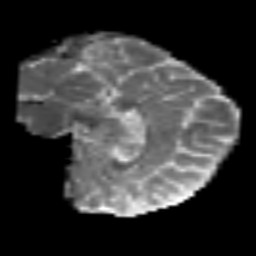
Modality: MD
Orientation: sagittal
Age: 39
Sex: female
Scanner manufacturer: siemens
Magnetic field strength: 3 T
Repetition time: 6.1 s
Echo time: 0.101 s